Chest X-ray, PA view. Patient: 43 years old, sex F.
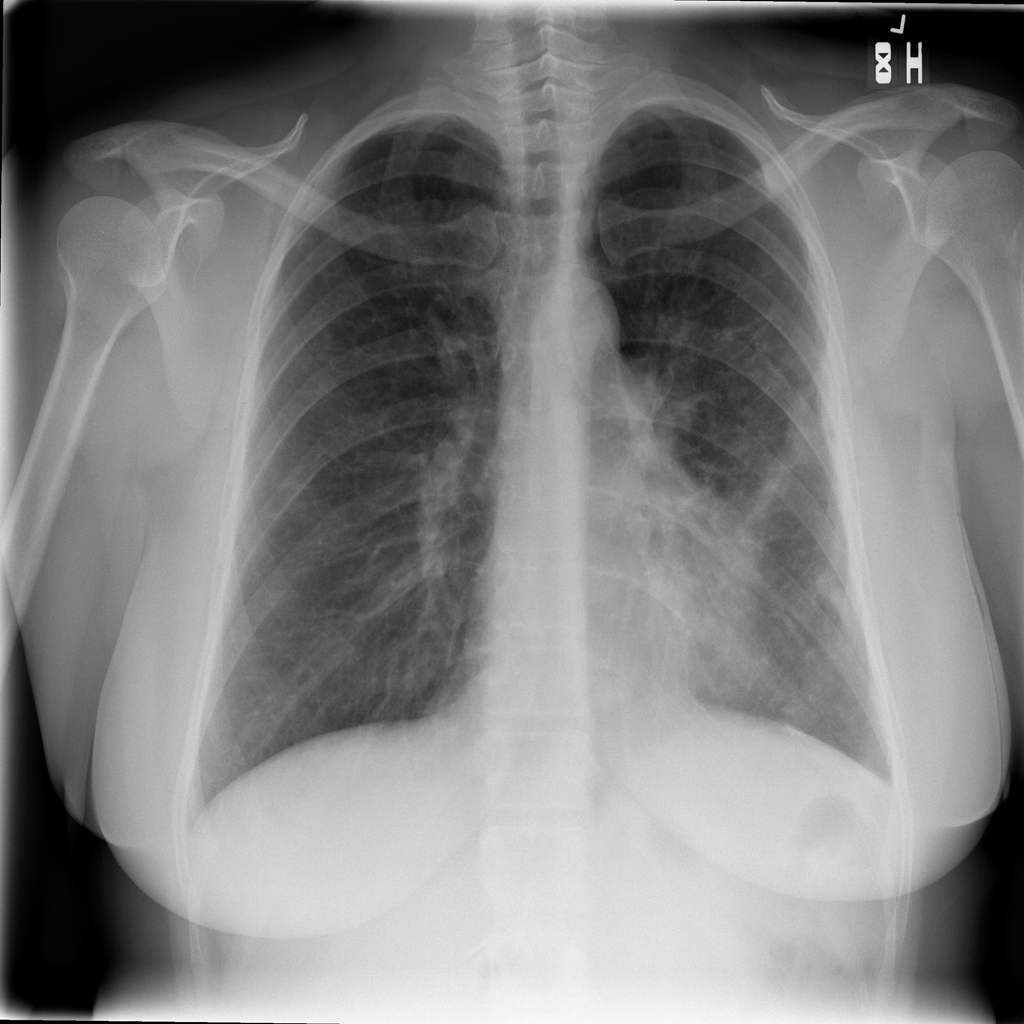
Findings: No Finding